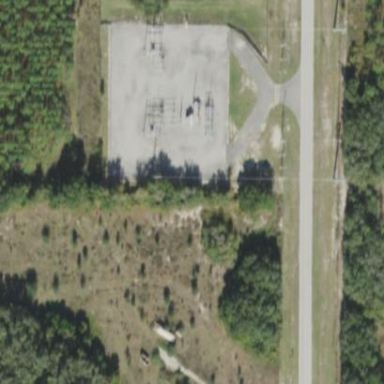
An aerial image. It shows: Distribution level power substation enclosed by fence.